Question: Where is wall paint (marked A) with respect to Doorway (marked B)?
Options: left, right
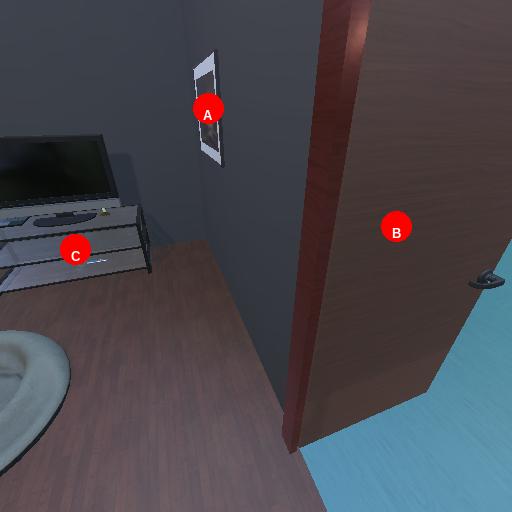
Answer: left